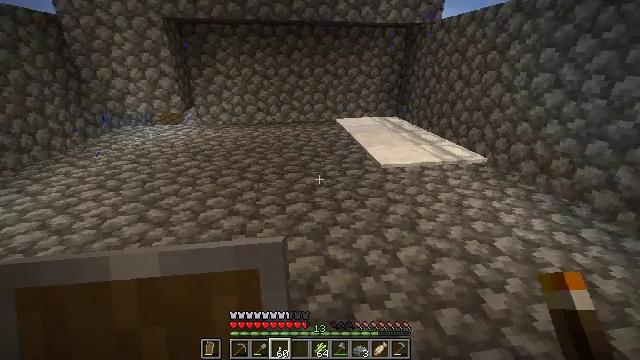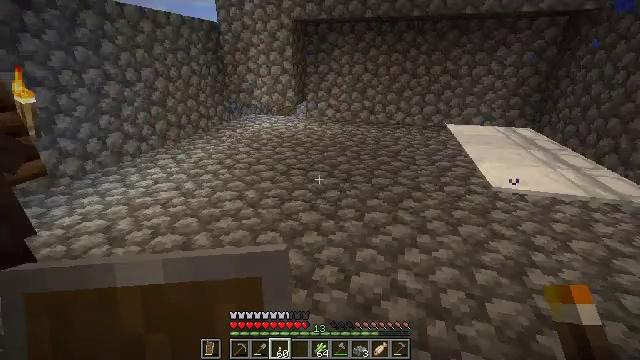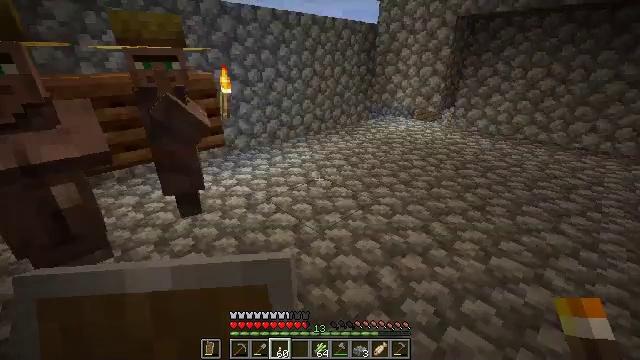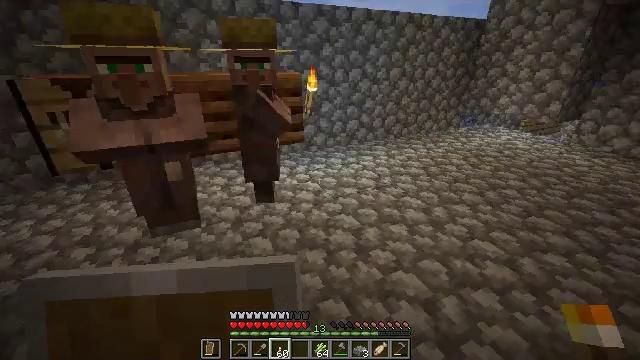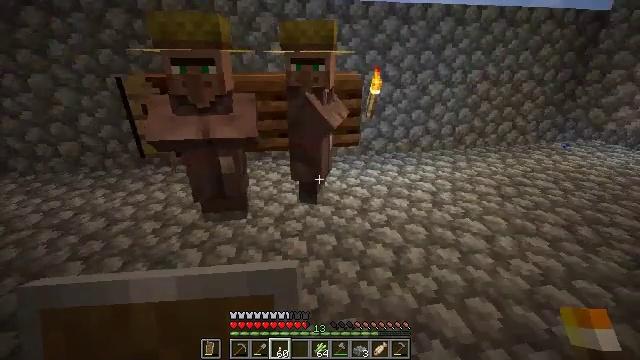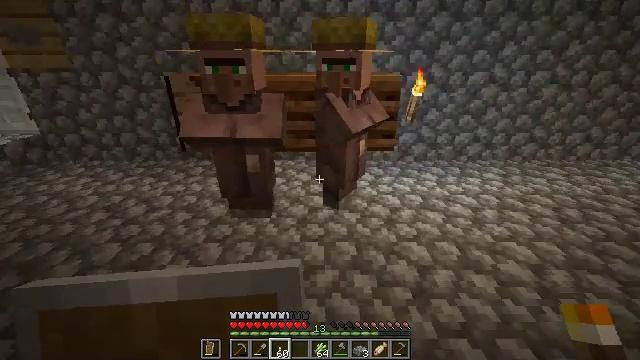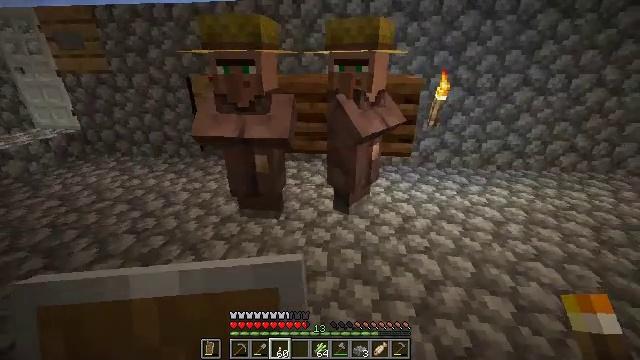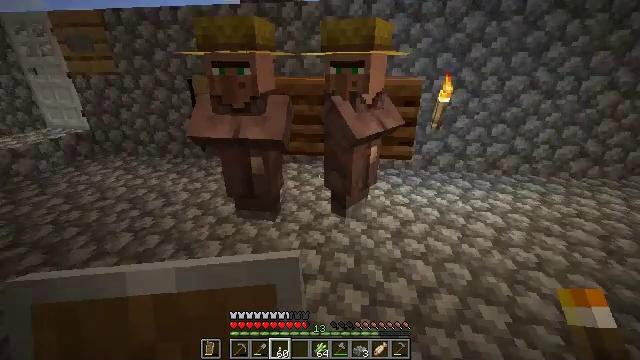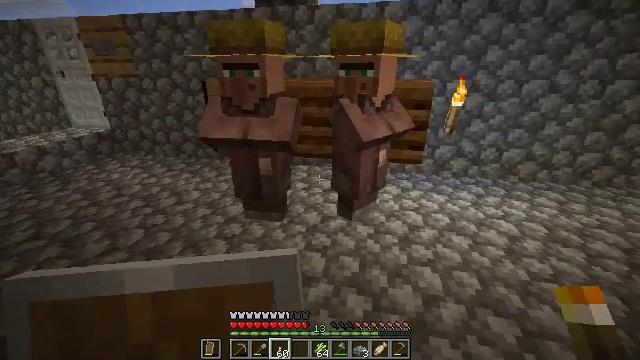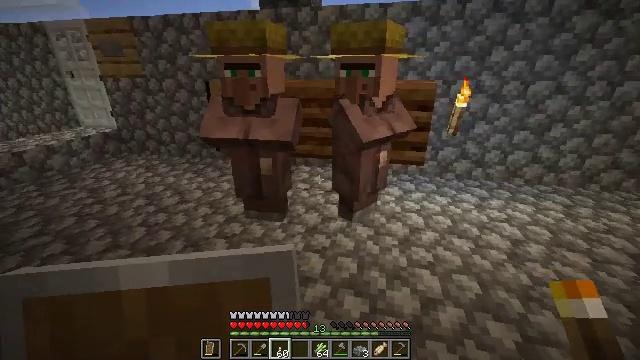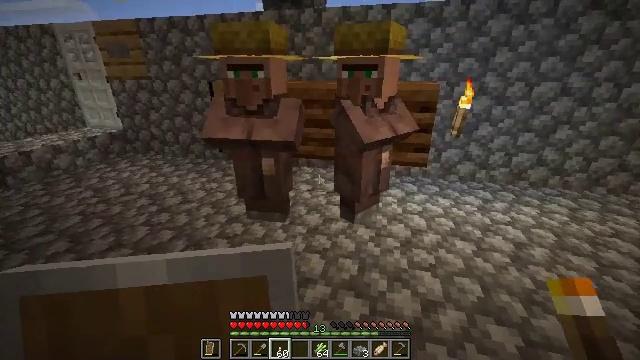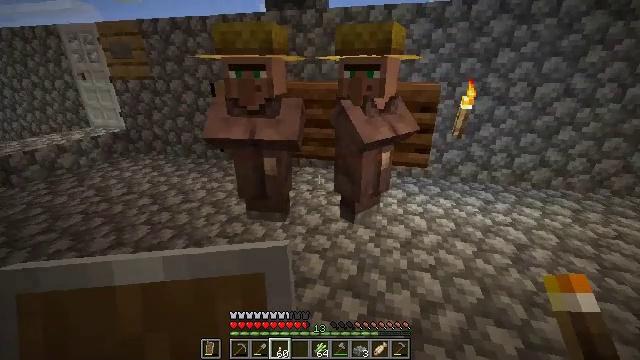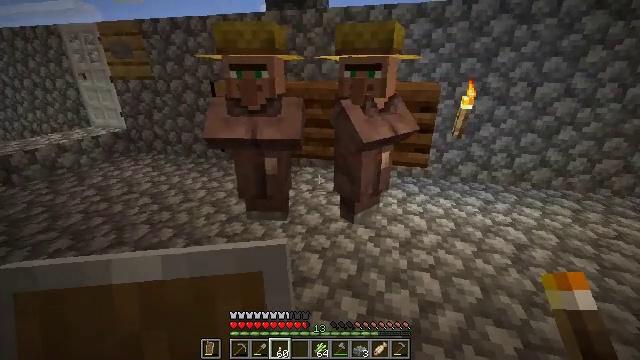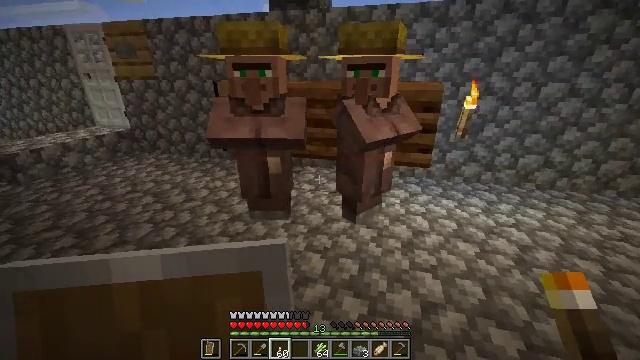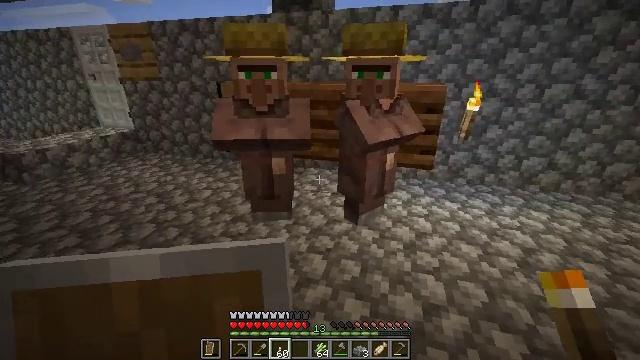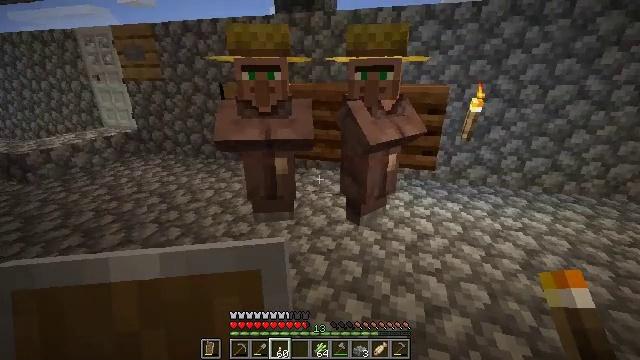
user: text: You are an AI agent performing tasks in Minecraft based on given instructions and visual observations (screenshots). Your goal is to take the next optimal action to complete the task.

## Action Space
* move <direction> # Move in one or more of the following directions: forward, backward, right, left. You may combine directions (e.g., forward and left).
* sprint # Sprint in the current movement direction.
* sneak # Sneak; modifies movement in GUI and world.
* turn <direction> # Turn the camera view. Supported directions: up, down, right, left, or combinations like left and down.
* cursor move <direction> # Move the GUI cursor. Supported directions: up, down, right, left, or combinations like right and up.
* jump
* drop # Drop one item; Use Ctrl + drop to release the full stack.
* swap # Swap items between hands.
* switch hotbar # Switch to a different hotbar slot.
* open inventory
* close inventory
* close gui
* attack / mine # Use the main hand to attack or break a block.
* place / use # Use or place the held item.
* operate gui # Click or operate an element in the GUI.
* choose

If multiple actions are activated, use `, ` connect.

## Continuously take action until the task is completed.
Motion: motion action
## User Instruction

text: Remove a cooked salmon from the inventory.
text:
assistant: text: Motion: move forward and move right, turn left
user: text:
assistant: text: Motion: move forward and move right, turn left
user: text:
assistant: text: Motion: move forward and move right, turn left
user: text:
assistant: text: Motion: move forward and move right, turn left
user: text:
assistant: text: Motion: move forward and move right, turn left
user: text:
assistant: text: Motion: move right, turn left
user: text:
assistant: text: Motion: turn left
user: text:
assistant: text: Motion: turn left
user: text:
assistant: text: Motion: turn left
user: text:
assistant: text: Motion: no_op
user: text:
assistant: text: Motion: no_op
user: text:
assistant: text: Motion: no_op
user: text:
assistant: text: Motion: no_op
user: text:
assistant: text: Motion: no_op
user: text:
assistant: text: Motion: no_op
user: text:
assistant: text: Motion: no_op
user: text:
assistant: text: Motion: no_op
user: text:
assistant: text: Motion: no_op
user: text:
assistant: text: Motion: no_op
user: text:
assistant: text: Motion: no_op
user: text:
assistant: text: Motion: no_op
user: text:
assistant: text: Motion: no_op
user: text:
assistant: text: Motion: no_op
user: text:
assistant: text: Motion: no_op
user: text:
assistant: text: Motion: open inventory
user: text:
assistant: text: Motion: open inventory
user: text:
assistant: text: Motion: open inventory
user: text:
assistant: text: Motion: no_op
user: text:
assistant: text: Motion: no_op
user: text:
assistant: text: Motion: no_op